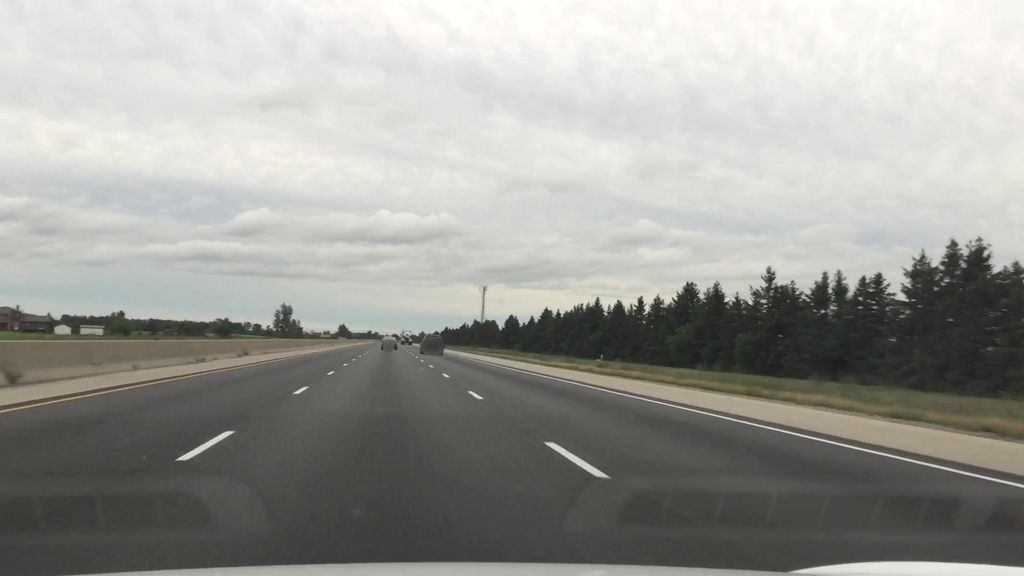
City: kitchener-waterloo